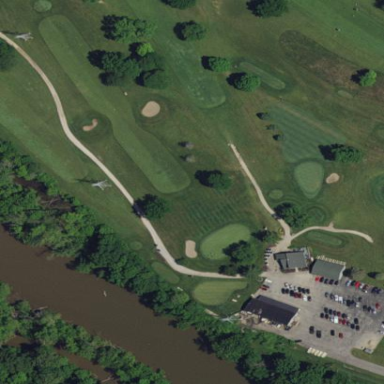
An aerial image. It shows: Grassy area designated as golf fairway.